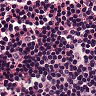
Metastatic tissue present: no